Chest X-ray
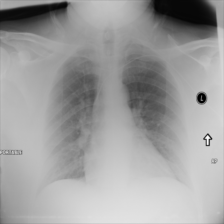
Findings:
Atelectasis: negative
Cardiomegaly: negative
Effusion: negative
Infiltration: negative
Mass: negative
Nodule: negative
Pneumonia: negative
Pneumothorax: negative
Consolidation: negative
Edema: negative
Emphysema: negative
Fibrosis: negative
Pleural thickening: negative
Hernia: negative